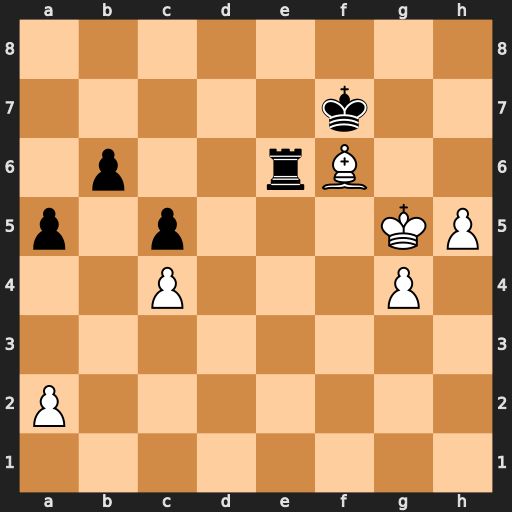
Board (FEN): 8/5k2/1p2rB2/p1p3KP/2P3P1/8/P7/8
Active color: w
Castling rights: -
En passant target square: -
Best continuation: h6 Rxf6 h7 Rg6+ Kh5